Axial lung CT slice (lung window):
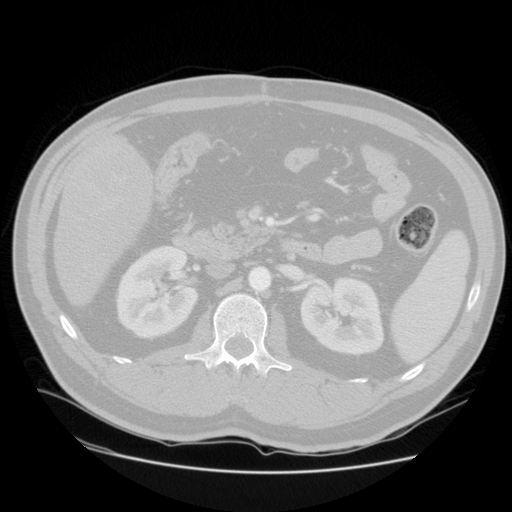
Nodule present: no